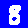
Digit: 8